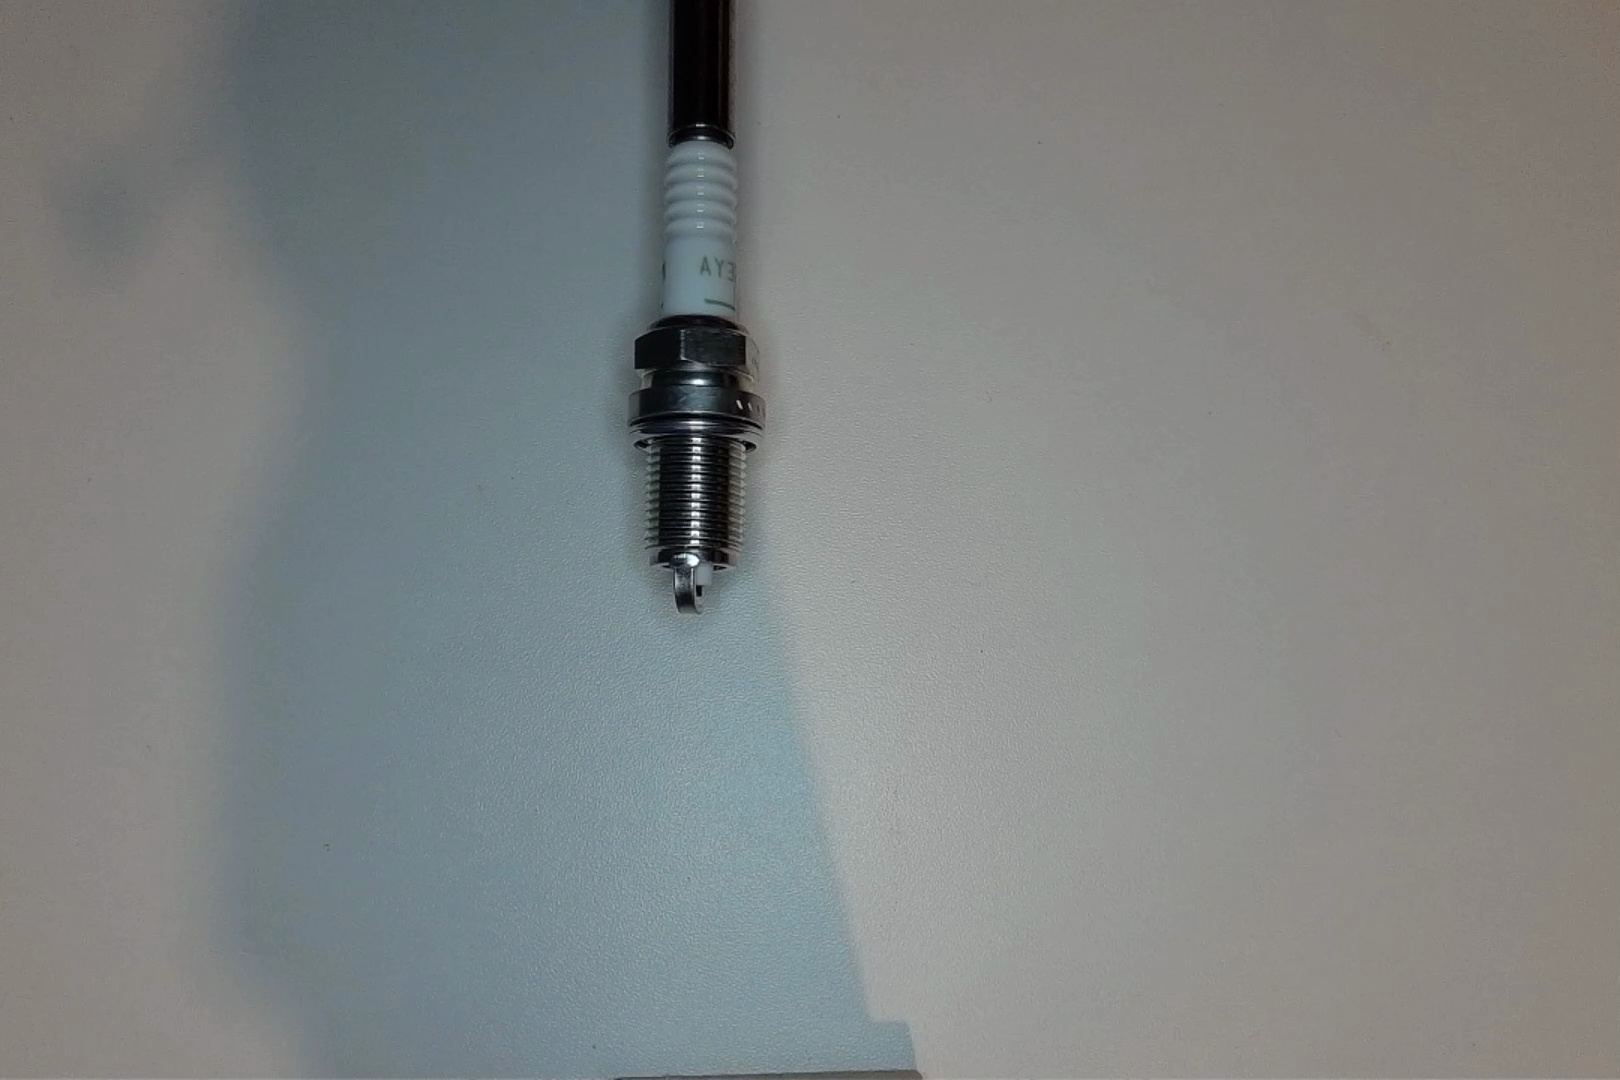
Label: normal